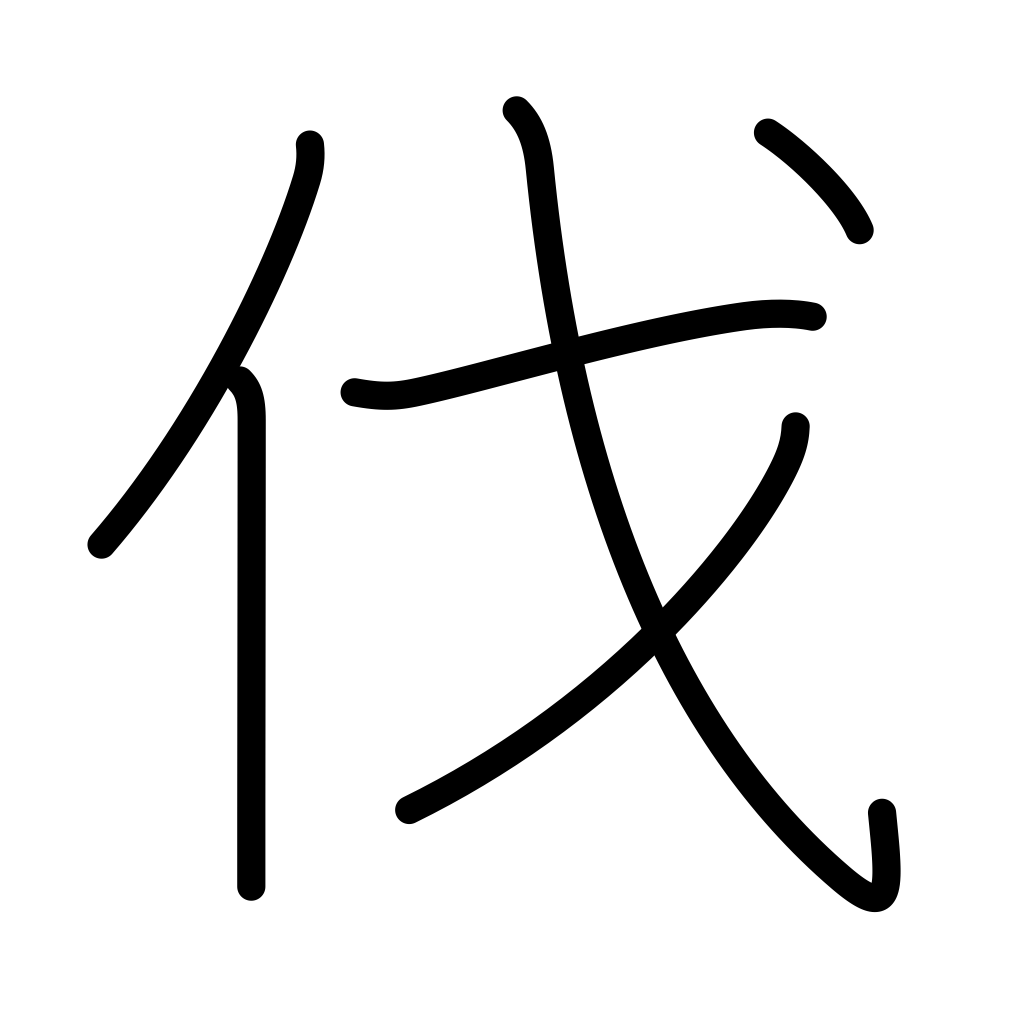
Meaning: fell, strike, attack, punish